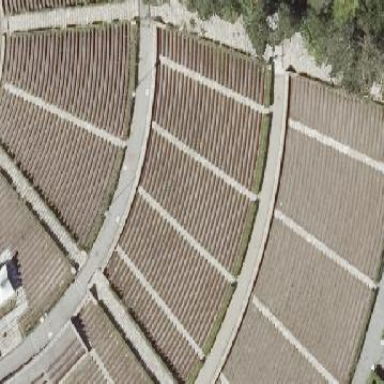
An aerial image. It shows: Bleachers on leisure land.